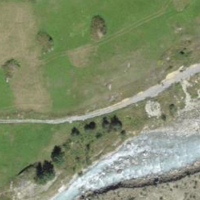
EUNIS habitat code: 23
Species observed at this site:
Laserpitium latifolium
Agrimonia eupatoria
Volucella pellucens
Sedum album
Anthriscus sylvestris